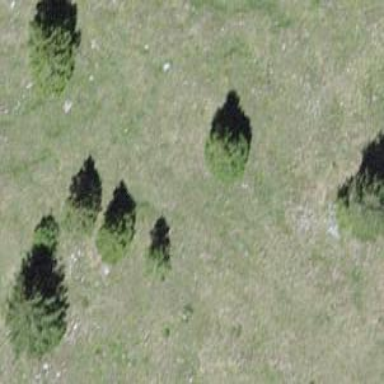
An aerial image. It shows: Needle-leaved tree in nature.